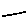
Label: line